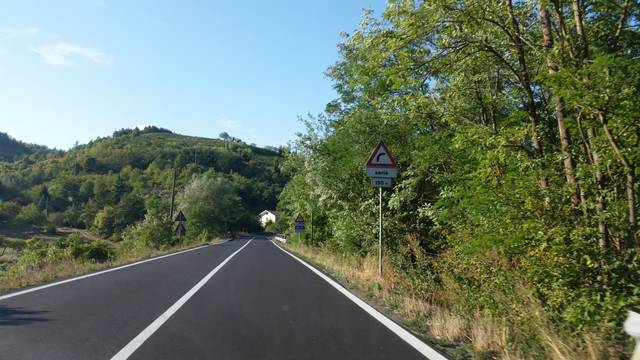
Region: Italy
Coordinates: 44.68, 8.416